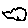
Label: cloud